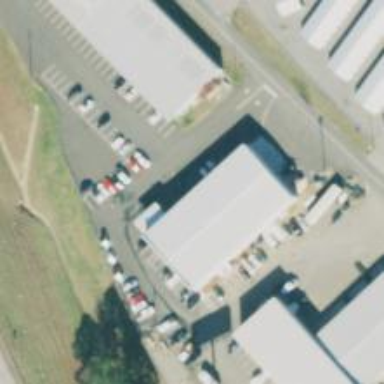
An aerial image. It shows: Car rental facility.